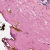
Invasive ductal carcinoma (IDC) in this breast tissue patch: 1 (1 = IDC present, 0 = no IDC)